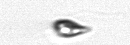
Label: Cryptophyta